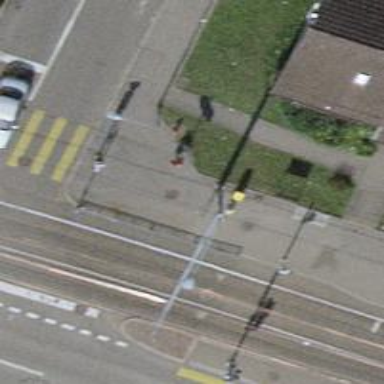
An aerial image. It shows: Post box is visible.